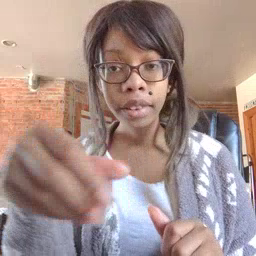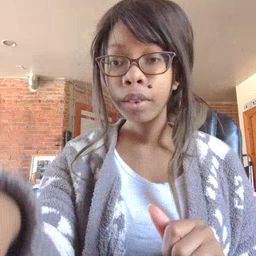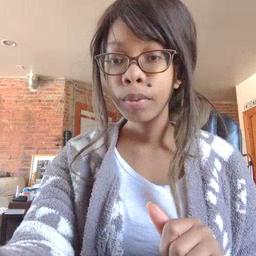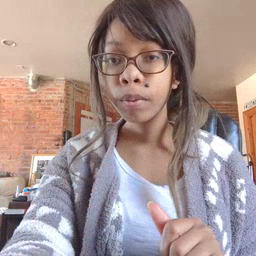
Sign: pretty